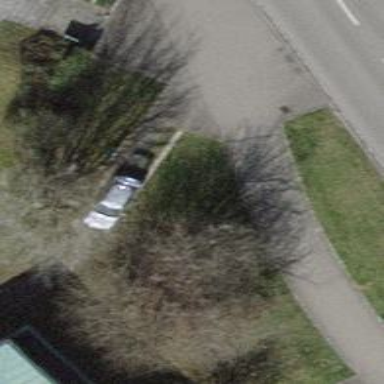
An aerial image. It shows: Asphalt sidewalk.